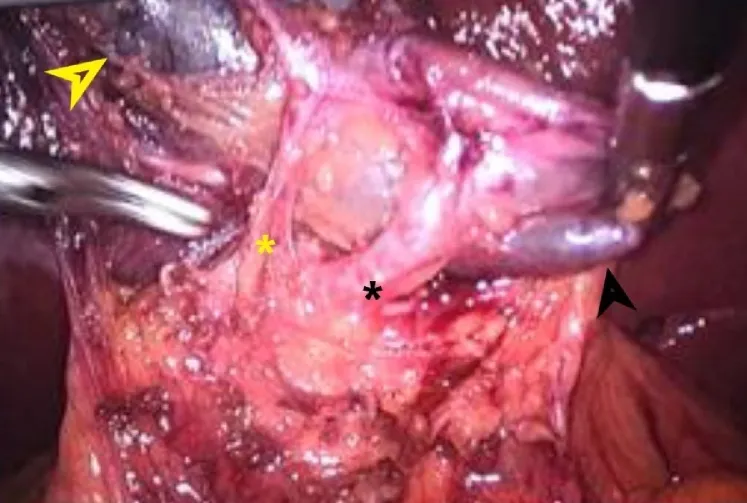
Laparoscopic findings; yellow arrow: body of the gallbladder. Black arrow: Hartmann's pouch. Yellow asterisk: cistic artery. Black asterisk: Cistic duct.
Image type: medical_photograph (other_medical_photograph)